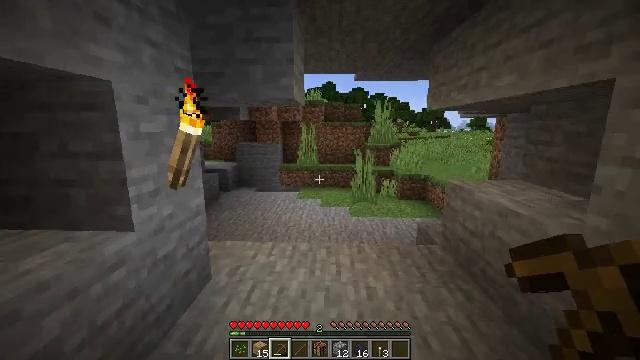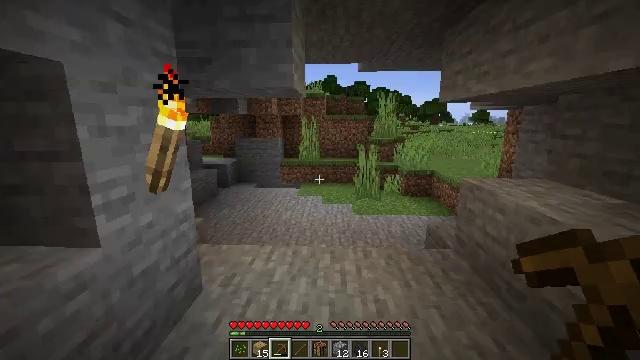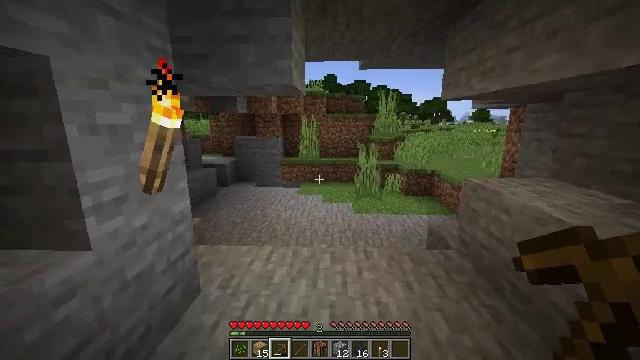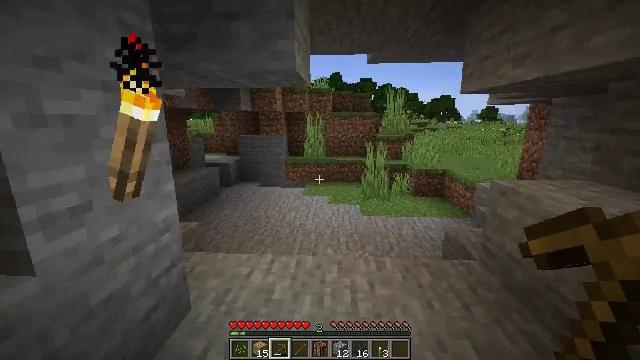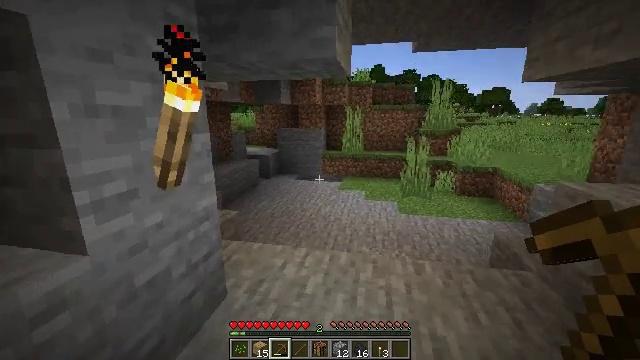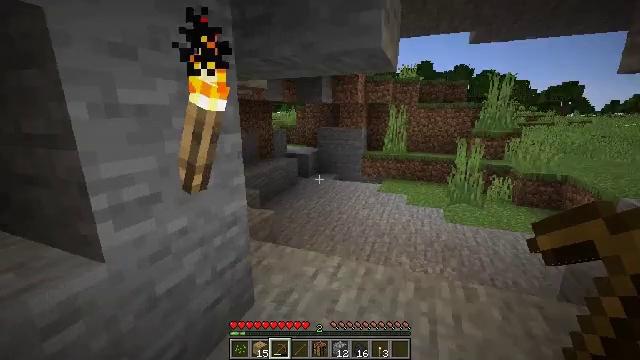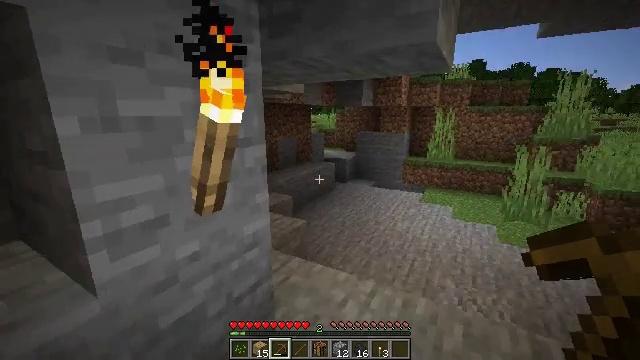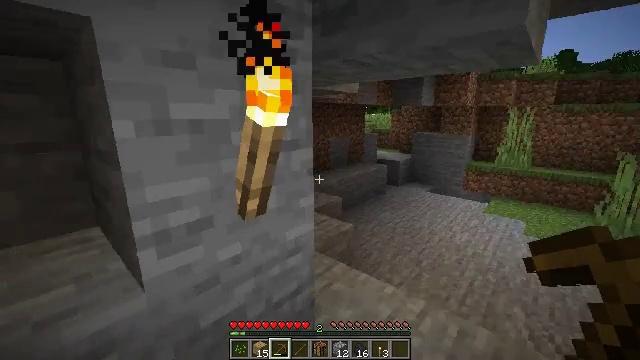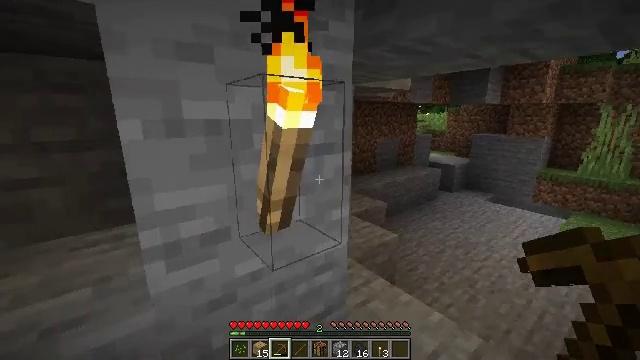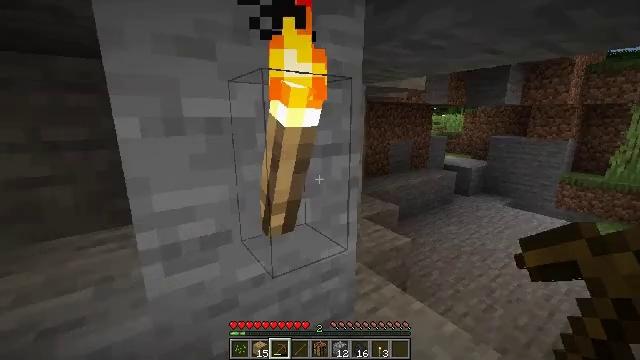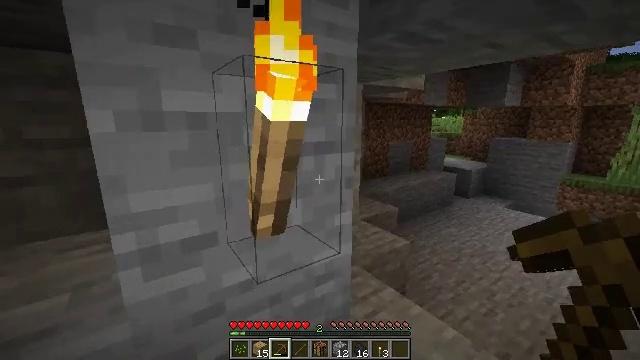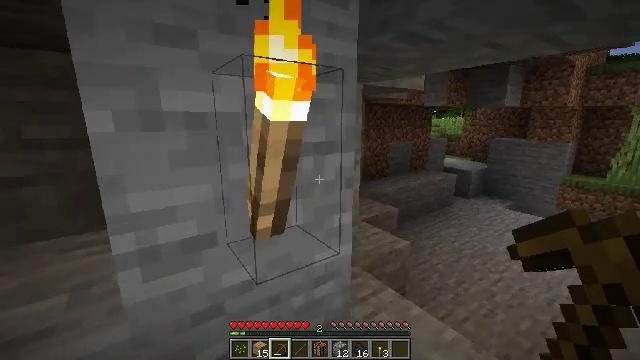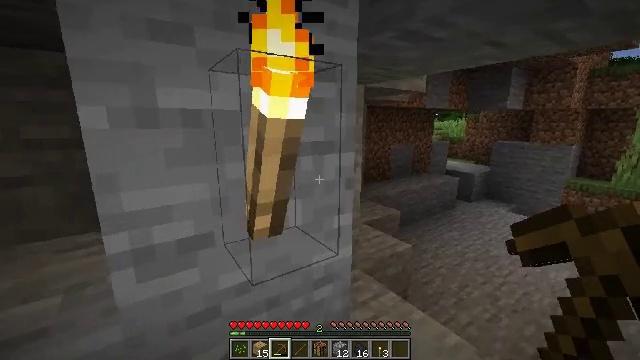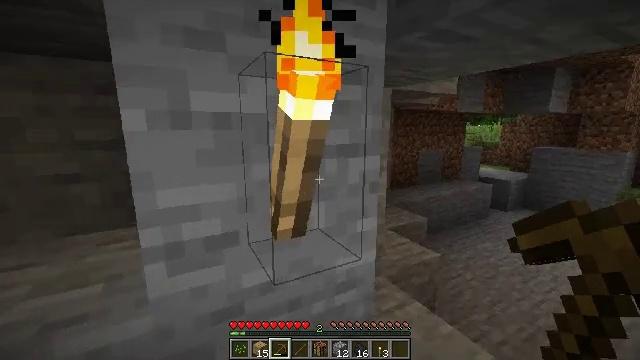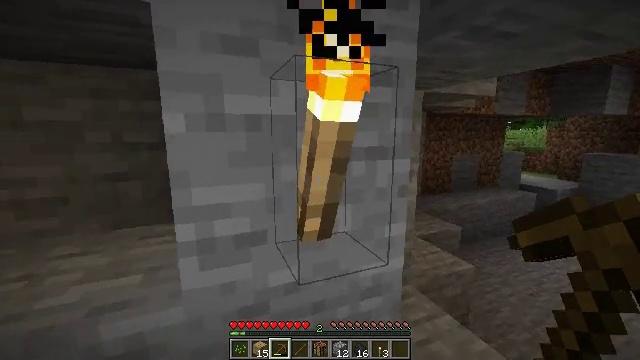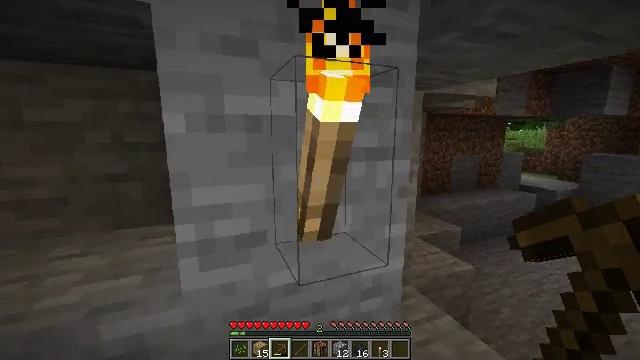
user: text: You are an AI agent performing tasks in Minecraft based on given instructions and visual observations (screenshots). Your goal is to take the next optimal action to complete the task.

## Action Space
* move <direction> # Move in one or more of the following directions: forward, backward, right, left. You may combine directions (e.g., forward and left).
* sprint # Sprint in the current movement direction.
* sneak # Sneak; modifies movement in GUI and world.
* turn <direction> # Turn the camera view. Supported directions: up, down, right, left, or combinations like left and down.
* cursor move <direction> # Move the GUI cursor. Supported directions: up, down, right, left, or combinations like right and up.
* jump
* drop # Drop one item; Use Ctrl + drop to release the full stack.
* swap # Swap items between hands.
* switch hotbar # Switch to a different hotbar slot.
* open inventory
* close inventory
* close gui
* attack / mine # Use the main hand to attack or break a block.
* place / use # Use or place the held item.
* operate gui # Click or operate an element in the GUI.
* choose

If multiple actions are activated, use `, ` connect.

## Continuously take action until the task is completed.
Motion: motion action
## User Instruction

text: Take down the wall torch for reuse.
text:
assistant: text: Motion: move forward, turn down
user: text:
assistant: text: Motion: move forward
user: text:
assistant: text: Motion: move forward, turn left
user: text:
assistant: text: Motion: move forward, turn left and down
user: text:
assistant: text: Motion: move forward, turn left
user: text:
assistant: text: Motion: move forward, turn left
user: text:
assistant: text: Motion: move forward, turn left
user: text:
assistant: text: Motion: turn left
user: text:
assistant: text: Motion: turn left
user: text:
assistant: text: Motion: no_op
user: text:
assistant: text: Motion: no_op
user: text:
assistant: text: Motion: no_op
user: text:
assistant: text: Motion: turn left
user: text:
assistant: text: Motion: turn left
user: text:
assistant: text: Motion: no_op
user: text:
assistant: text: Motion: attack / mine
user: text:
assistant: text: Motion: attack / mine
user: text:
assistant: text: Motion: attack / mine
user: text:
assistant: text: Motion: turn right
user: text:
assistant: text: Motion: move forward, turn right
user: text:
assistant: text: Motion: no_op